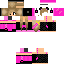
A female human skin with medium skin, wearing brown long hair dressed in a blue hoodie and black pants, featuring a closed mouth.